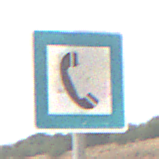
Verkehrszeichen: Fernsprecher
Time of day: MorningAfternoon
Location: Outdoor (Nature)
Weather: Overcast
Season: NotSpecified
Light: Natural